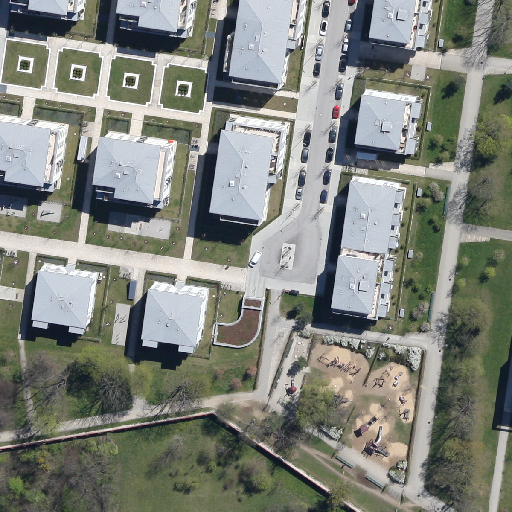
Referring expression: sidewalk